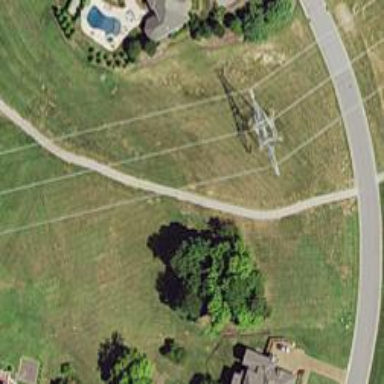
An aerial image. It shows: Path for golf carts.